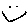
Label: smiley face